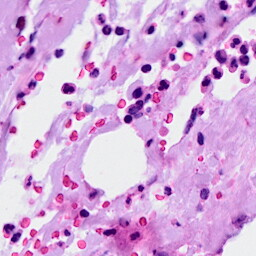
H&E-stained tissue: Breast